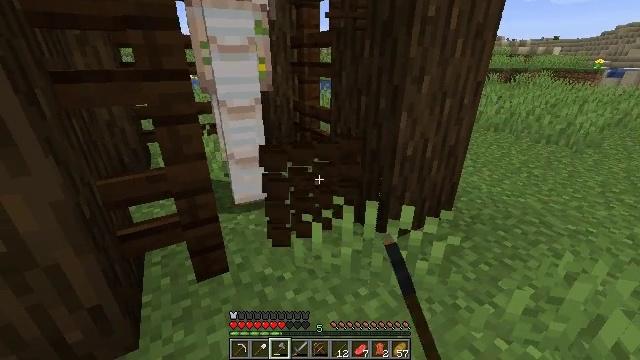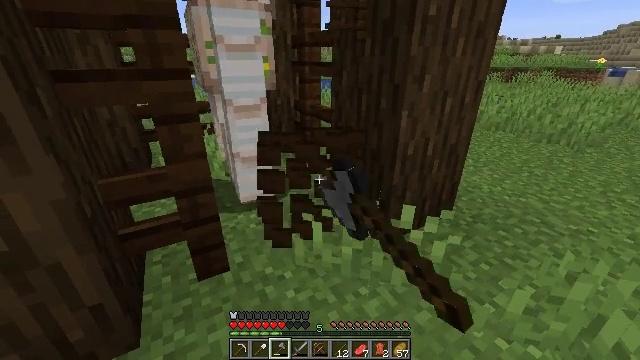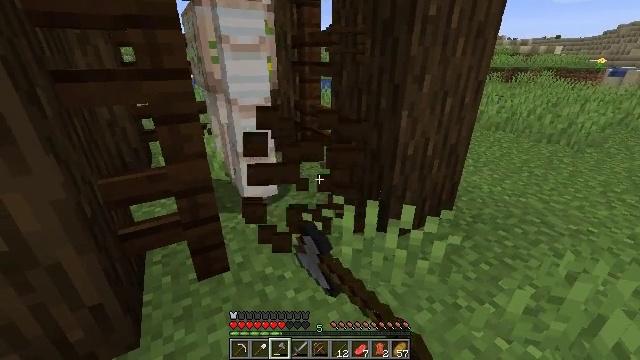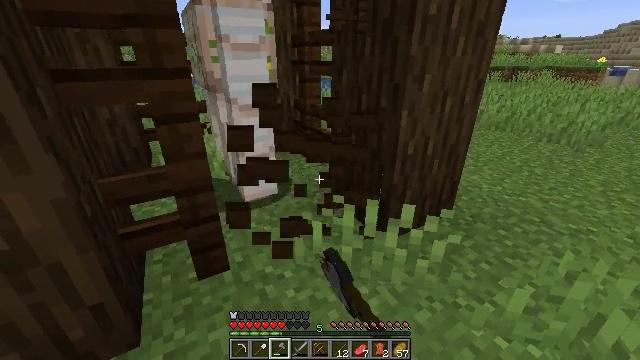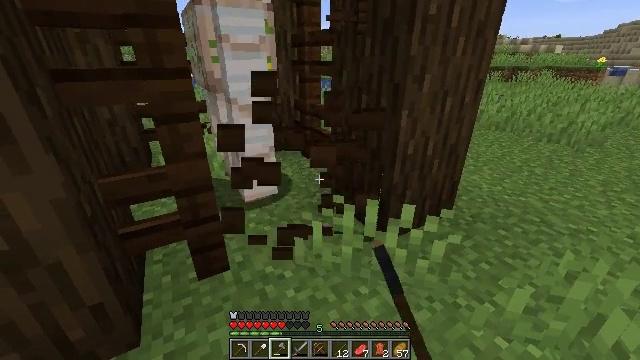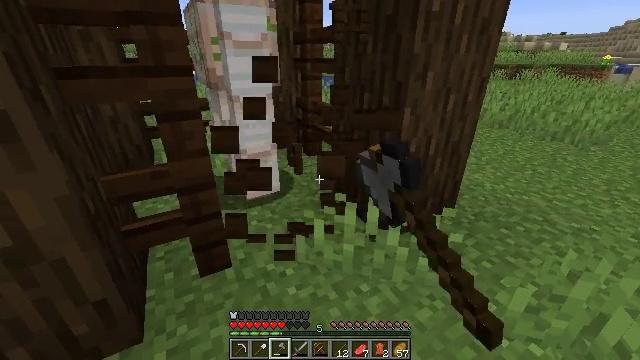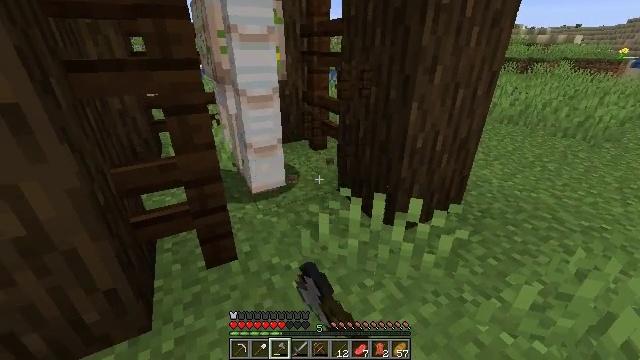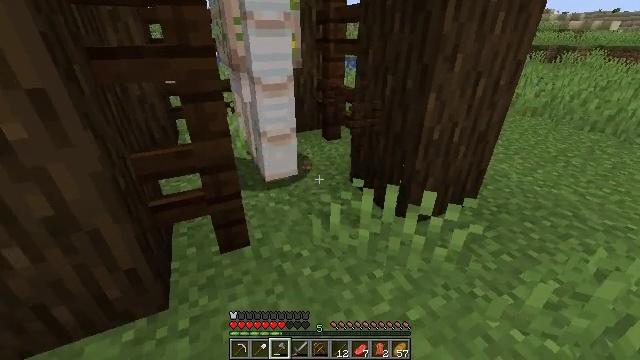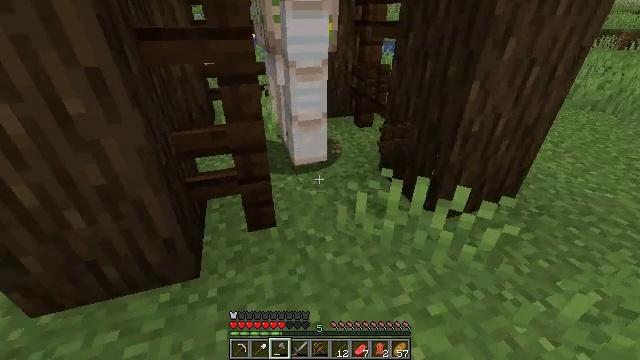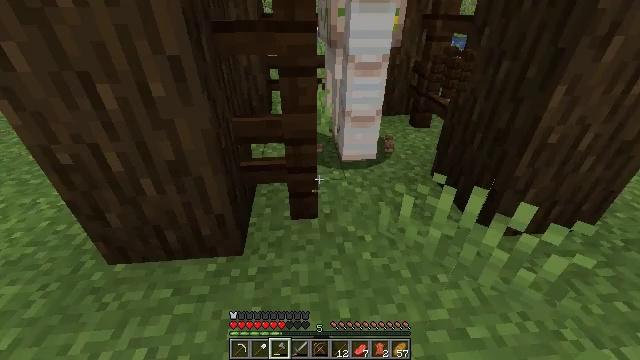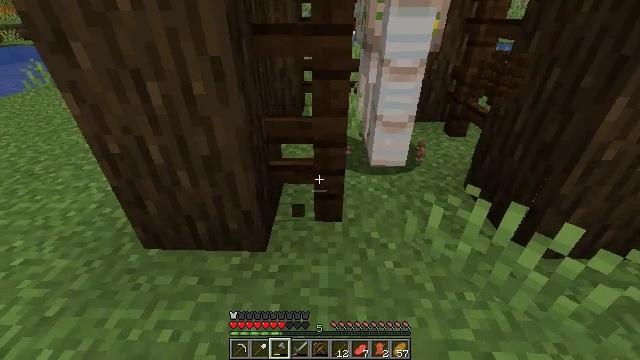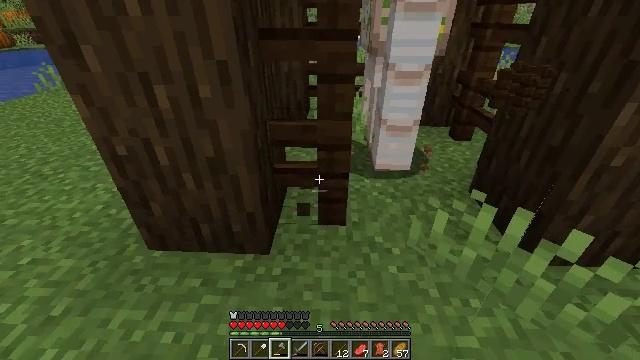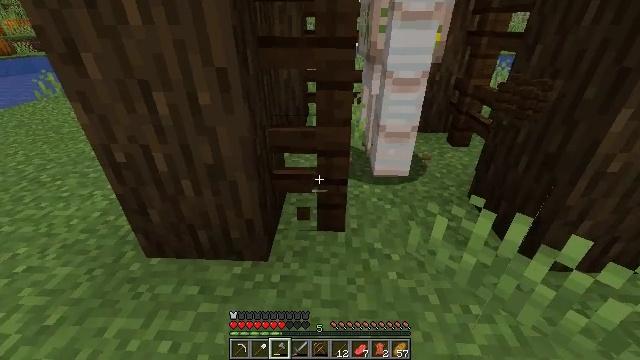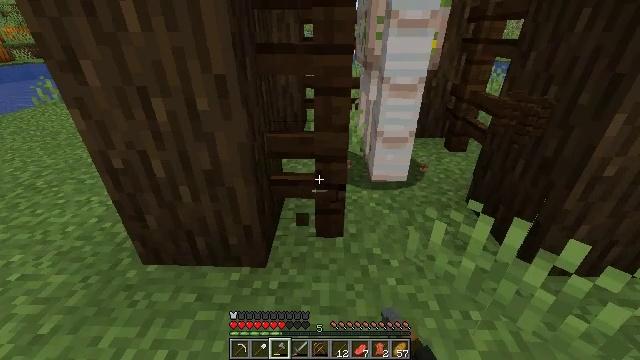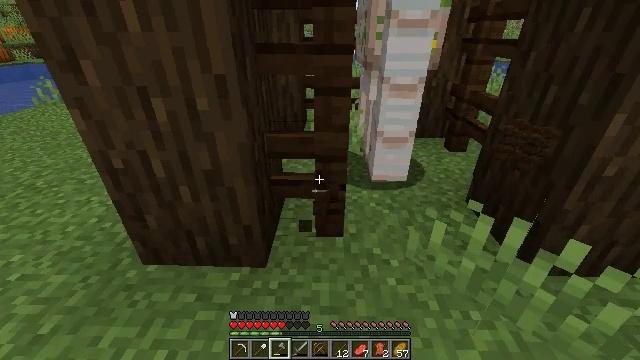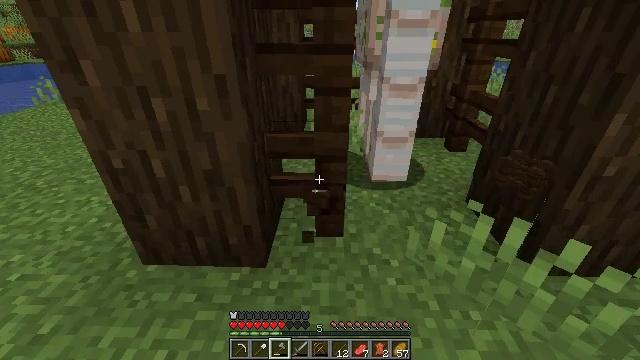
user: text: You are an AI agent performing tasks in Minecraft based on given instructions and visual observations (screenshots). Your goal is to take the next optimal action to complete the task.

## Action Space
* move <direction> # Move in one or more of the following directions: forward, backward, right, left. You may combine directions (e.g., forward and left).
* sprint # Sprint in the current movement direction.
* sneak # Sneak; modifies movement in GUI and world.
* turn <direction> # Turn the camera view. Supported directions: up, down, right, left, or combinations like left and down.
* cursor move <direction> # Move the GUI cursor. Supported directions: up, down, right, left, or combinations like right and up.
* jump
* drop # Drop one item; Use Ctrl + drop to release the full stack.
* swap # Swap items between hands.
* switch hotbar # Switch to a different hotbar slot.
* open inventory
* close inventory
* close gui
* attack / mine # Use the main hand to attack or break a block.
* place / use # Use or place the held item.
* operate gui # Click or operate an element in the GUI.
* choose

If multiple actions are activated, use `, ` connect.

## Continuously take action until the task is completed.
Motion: motion action
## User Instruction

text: Break the dark oak fence to pick it up.
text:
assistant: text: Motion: attack / mine
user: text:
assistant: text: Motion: attack / mine
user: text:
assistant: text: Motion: attack / mine
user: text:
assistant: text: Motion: attack / mine
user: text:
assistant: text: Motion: attack / mine
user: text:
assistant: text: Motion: turn left and down, attack / mine
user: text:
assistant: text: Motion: turn left and down, attack / mine
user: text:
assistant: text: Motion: turn left and down, attack / mine
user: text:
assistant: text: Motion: turn left and down, attack / mine
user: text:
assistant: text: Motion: turn left, attack / mine
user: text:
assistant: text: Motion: turn left, attack / mine
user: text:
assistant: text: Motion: turn up, attack / mine
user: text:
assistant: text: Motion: turn up, attack / mine
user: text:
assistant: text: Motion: attack / mine
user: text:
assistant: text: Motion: attack / mine
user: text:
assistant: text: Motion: attack / mine
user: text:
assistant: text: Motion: attack / mine
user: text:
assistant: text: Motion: attack / mine
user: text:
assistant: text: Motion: attack / mine
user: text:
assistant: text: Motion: attack / mine
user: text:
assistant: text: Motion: attack / mine
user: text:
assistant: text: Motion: attack / mine
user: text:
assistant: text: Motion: attack / mine
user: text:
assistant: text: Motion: turn up, attack / mine
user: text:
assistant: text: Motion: turn up, attack / mine
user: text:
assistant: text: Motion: turn left and up, attack / mine
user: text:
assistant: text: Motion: turn left and up, attack / mine
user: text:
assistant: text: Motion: turn up, attack / mine
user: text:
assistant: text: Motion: turn up, attack / mine
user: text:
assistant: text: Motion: turn up, attack / mine